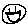
Label: smiley face